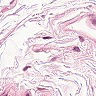
Metastatic tissue present: no